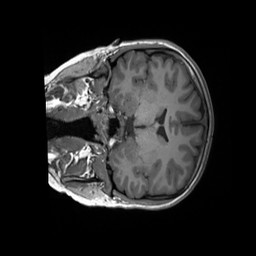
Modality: T1w
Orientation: coronal
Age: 20
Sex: female
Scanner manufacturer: siemens
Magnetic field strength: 3 T
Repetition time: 1.8 s
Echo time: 0.00232 s